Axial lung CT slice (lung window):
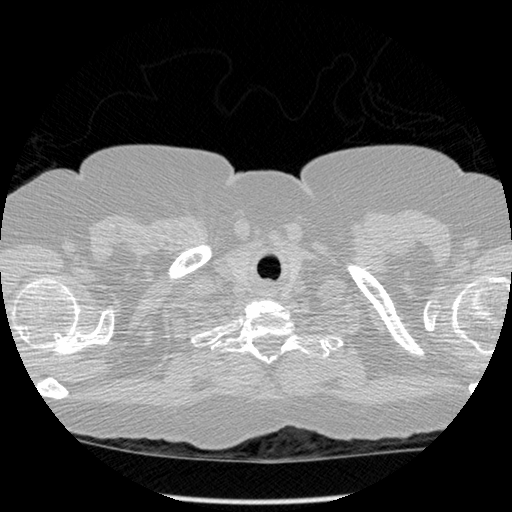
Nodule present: no